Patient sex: M
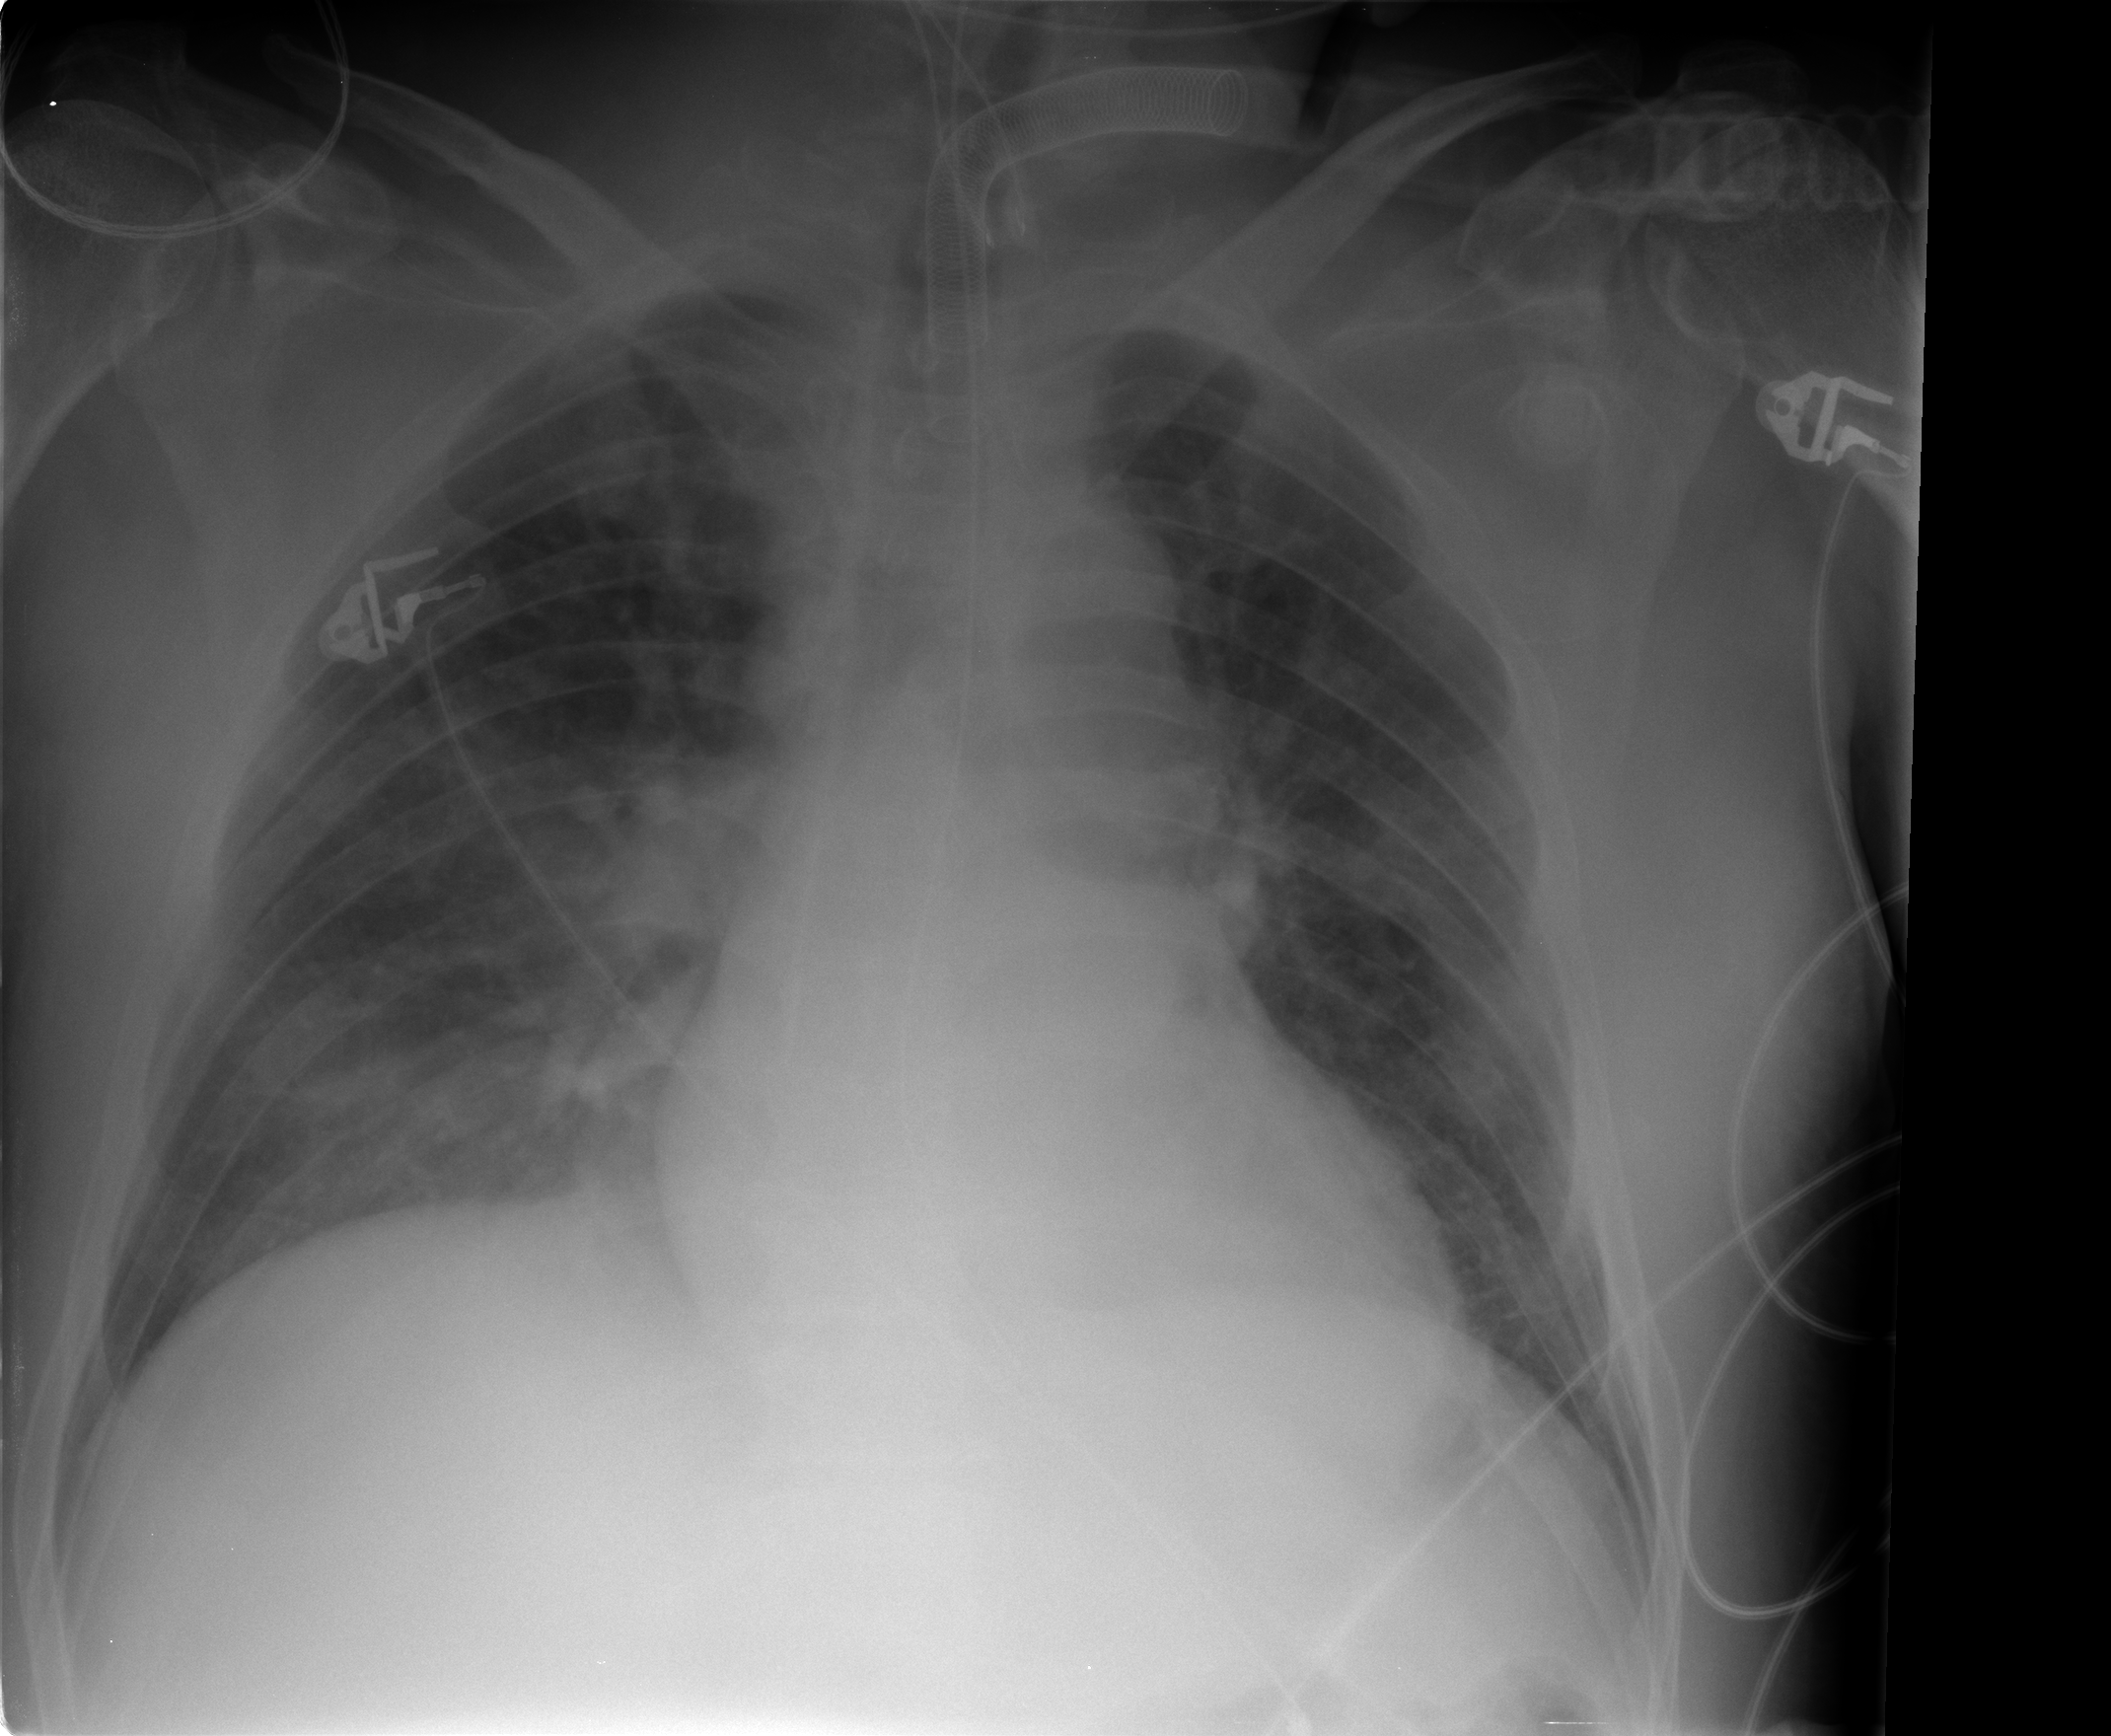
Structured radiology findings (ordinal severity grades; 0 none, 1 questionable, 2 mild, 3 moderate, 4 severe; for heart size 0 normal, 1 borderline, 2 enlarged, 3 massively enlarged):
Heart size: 0
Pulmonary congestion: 1
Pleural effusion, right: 0
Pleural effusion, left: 0
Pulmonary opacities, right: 1
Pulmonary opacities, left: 1
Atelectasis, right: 2
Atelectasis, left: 2